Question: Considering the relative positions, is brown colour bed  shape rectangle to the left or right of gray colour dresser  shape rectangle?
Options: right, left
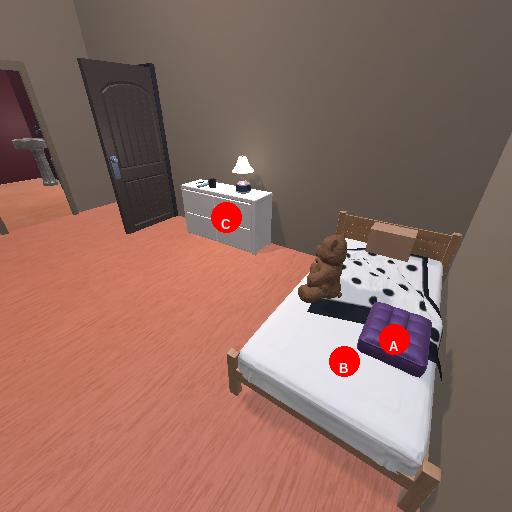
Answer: right